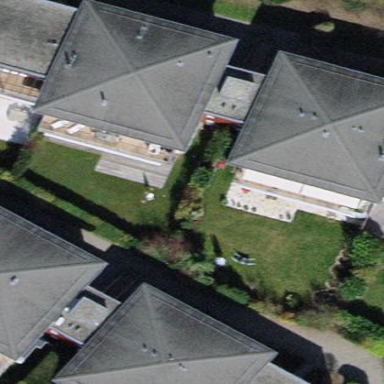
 designed for leisure activities on land."